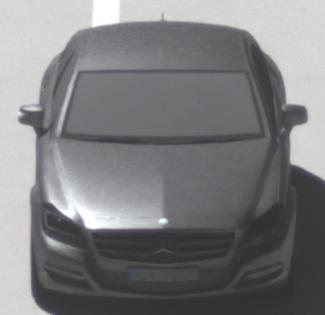
Make: Mercedes-Benz
Model: CLS Coupé 350
Detailed model: CLS-Class (218) Coupé
Model produced from: 2011/01
Model produced until: 2014/07
Doors: 4
Color: gray
Road condition: dry road
Daytime: midday
Contrast: high contrast